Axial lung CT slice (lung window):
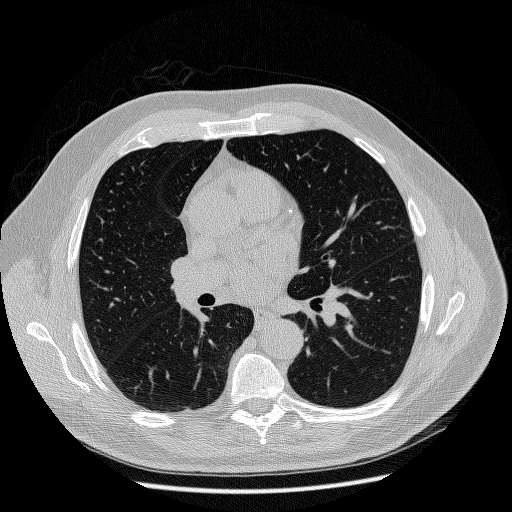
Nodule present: no